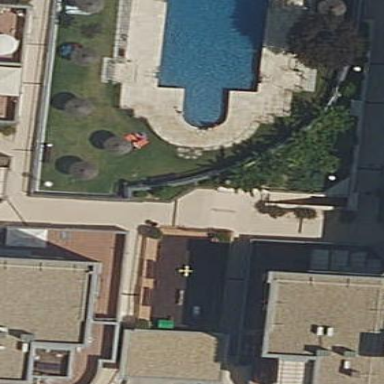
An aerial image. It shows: Swimming pool located in leisure land.